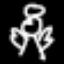
Label: angel